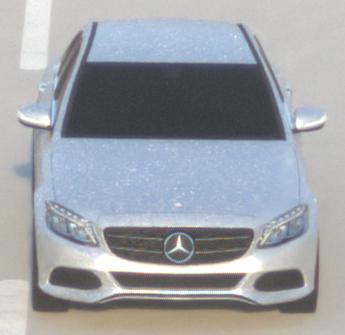
Make: Mercedes-Benz
Model: C 160
Detailed model: C-Class (205) Limousine
Model produced from: 2015/04
Model produced until: 2018/04
Doors: 4
Color: white
Road condition: dry road
Daytime: sunrise or sunset
Contrast: medium contrast